Question: I have a table which has several links in td tag with the same id,can I get the link's inner html respectively.I want to know
1. Why cant I add events with all the same elements with same id as $$('#update_room_link') but class selector as $$('.update_room_link') works
2. 2.How to get the innerhtml for respective links. Same id but different innerhtml upon clicking links, heres the jsfiddle
the is what I want -
'''
<table>
<tr>
<td> <a href="javascript:void(0)" class="update_room_link">Edit</a>
</td>
<td> <a href="javascript:void(0)" class="update_room_link">Delete</a>
</td>
<td> <a href="javascript:void(0)" class="update_room_link">Add</a>
</td>
</tr>
</table>
'''
javascript tried as
'''
$$('#update_room_link').addEvent('click', function () {
alert();// get innerHtml of Edit,Delete or Add as clicked
})
'''
I have a html SELECT in a table row,this row has many table data.I want to get the value/innerhtml of a table data which has its id set (and within the SAME row).Or how can I get an immediate grand-parent of a child FROM a child..is it possible
'''
<tr>
<td id="id">100</td>
<td>Australi</td>
<td>BAT</td>
<td>2014-02-23</td>
<td>pending</td>
</tr>
'''

I want the innerhtml of name of the SELECTED option. All the select has same class name.
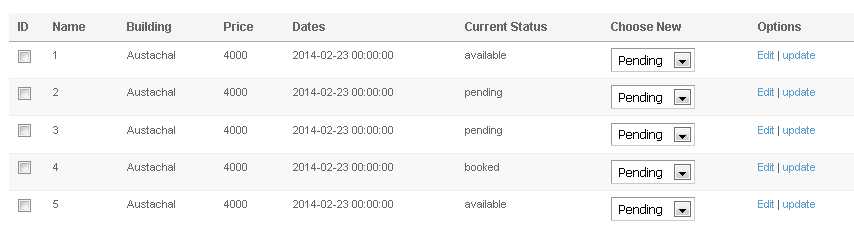
Answer: The ID must be unique in a html element, that's why you can not use the same ids on your 'a' tags so '$$('#update_room_link')' is for all elements.
You can use the class and can get inner html like this
'''
$$('.update_room_link').addEvent('click', function () {
alert(this.innerHTML); //here you will get the respective inner HTML
})
'''
<URL>
Please see <URL>
If you want use id then it should be unique, in that case you will have to attach each function independntly, which is not good practice, like
'''
$$('#update_room_link1').addEvent('click', function () {....
$$('#update_room_link2').addEvent('click', function () {....
'''